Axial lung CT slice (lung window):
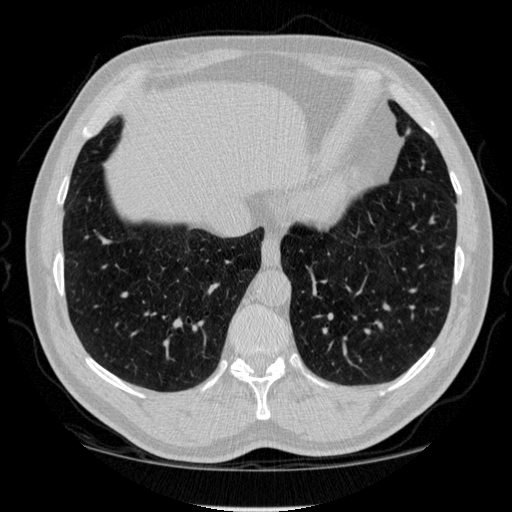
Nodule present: no